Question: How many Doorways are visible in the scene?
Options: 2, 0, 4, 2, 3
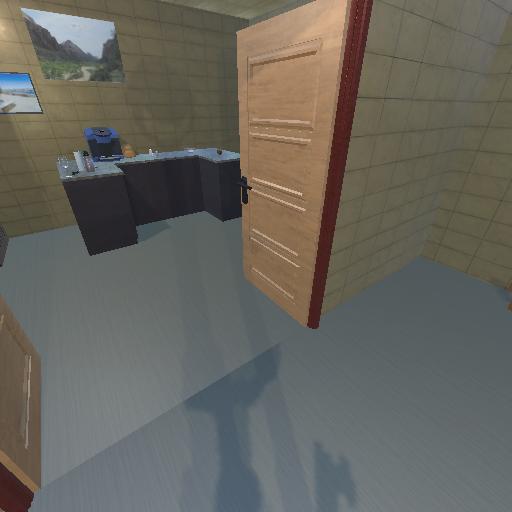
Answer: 2